Question: I want to use "swipe to delete" option in my project.
'''
-(void)tableView:(UITableView *)tableView commitEditingStyle:(UITableViewCellEditingStyle)editingStyle forRowAtIndexPath:(NSIndexPath *)indexPath
{
if (editingStyle == UITableViewCellEditingStyleDelete)
{
NSDictionary *userData = [_contactsArray objectAtIndex:indexPath.row];
NSLog(@"delete row %@",userData);
}
}
- (BOOL)tableView:(UITableView *)tableView canEditRowAtIndexPath:(NSIndexPath *)indexPath
{
return YES;
}
'''
I am using this code but it gives following output which I don't want.
I don't want that left side minus sign on cell.
I just want swipe and show delete button.
The same code I have used in my previous project and it works fine (i.e only swipe to show delete button, no minus sign on left side)
Please help me to solve this.
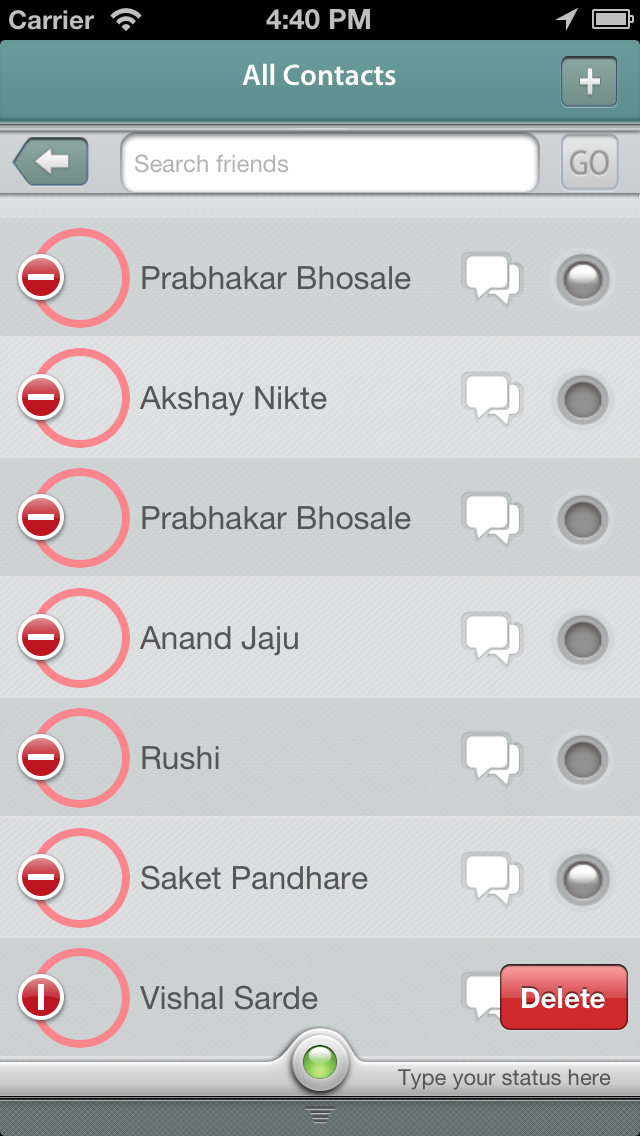
Answer: You are overriding the correct delegate methods for 'swipe to delete' functionality. Regarding the minus signs:
Hide minus sign like this:
'''
self.yourTableView.editing = NO;
//or simply remove this line of code altogether because this property is NO by default
'''
Show minus sign like this:
'''
self.yourTableView.editing = YES;
'''